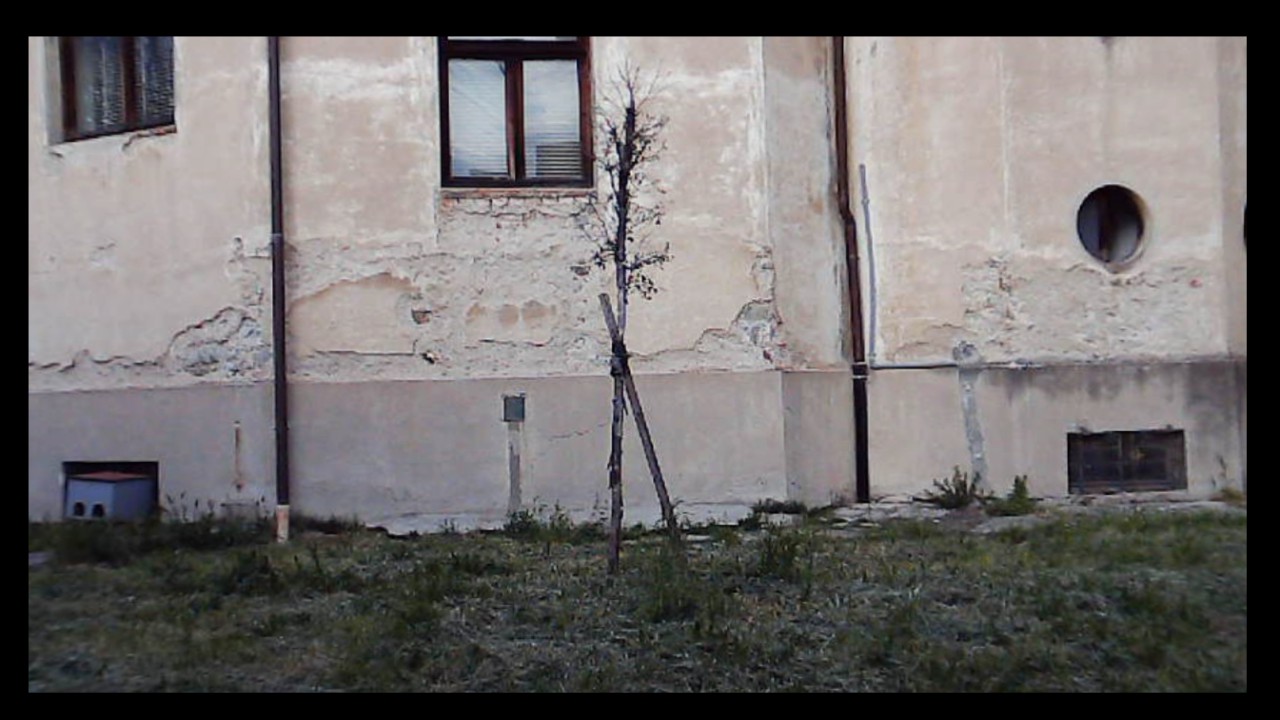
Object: DarwinFPV cineape20